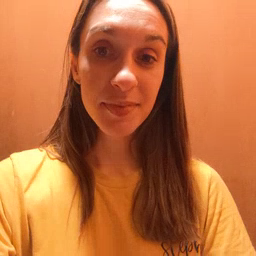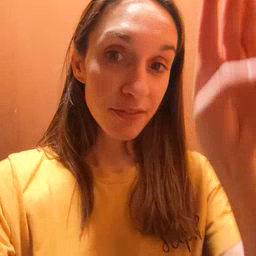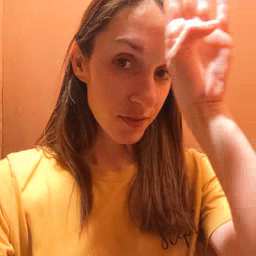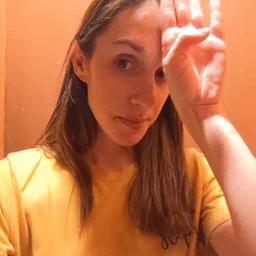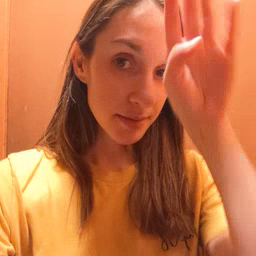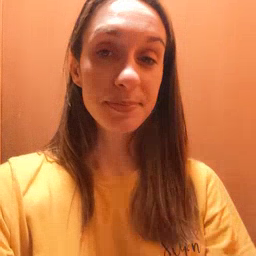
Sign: fireman